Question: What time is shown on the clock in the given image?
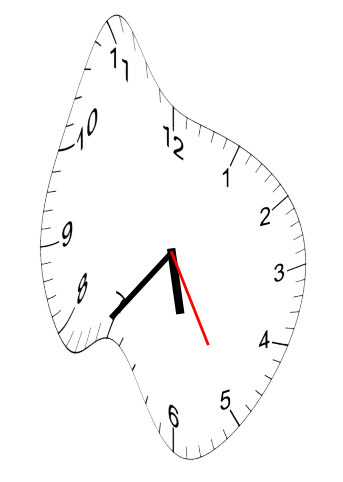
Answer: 05:36:25